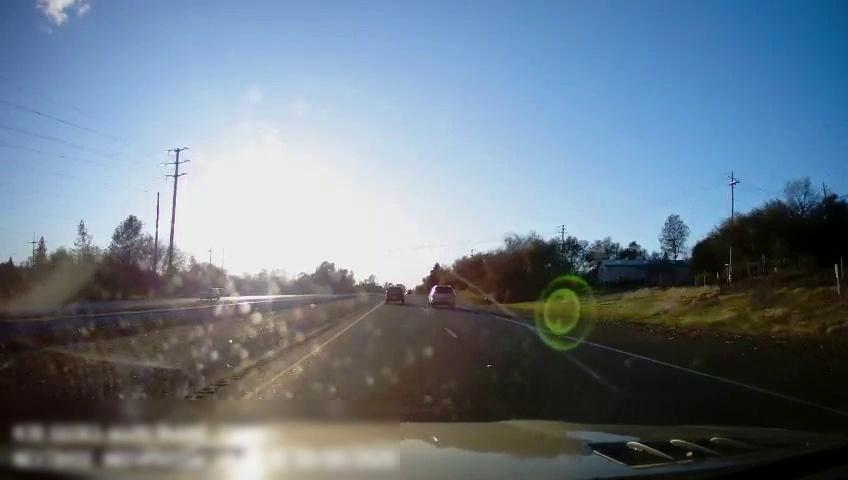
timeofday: Day
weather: Sunny
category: Drivable Space
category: Drivable Space
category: Vehicles | Truck
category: Vehicles | SUV
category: Vehicles | Car
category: Lanes | Current Lane
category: Lanes | Current Lane
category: Lanes | Alternate Lane